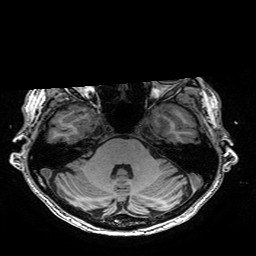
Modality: T1w
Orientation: coronal
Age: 61
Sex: female
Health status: healthy
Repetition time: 2.53 s
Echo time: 0.0034 s